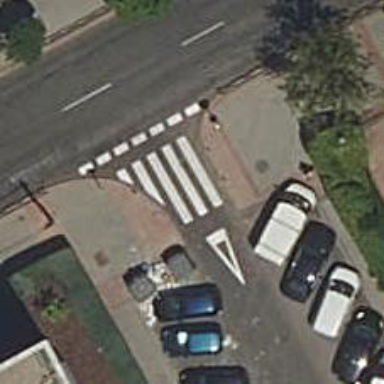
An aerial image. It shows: Zebra crossing on the road.